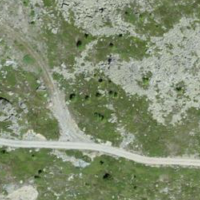
EUNIS habitat code: 26
Species observed at this site:
Chamaenerion angustifolium
Picea abies
Campanula barbata
Sempervivum montanum